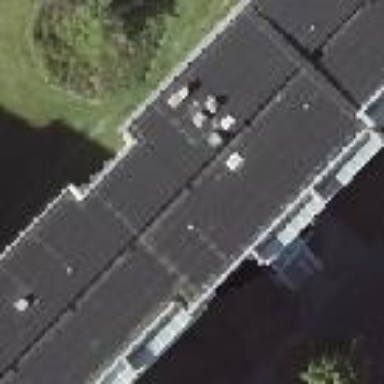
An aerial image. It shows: Apartment building with flat roof.